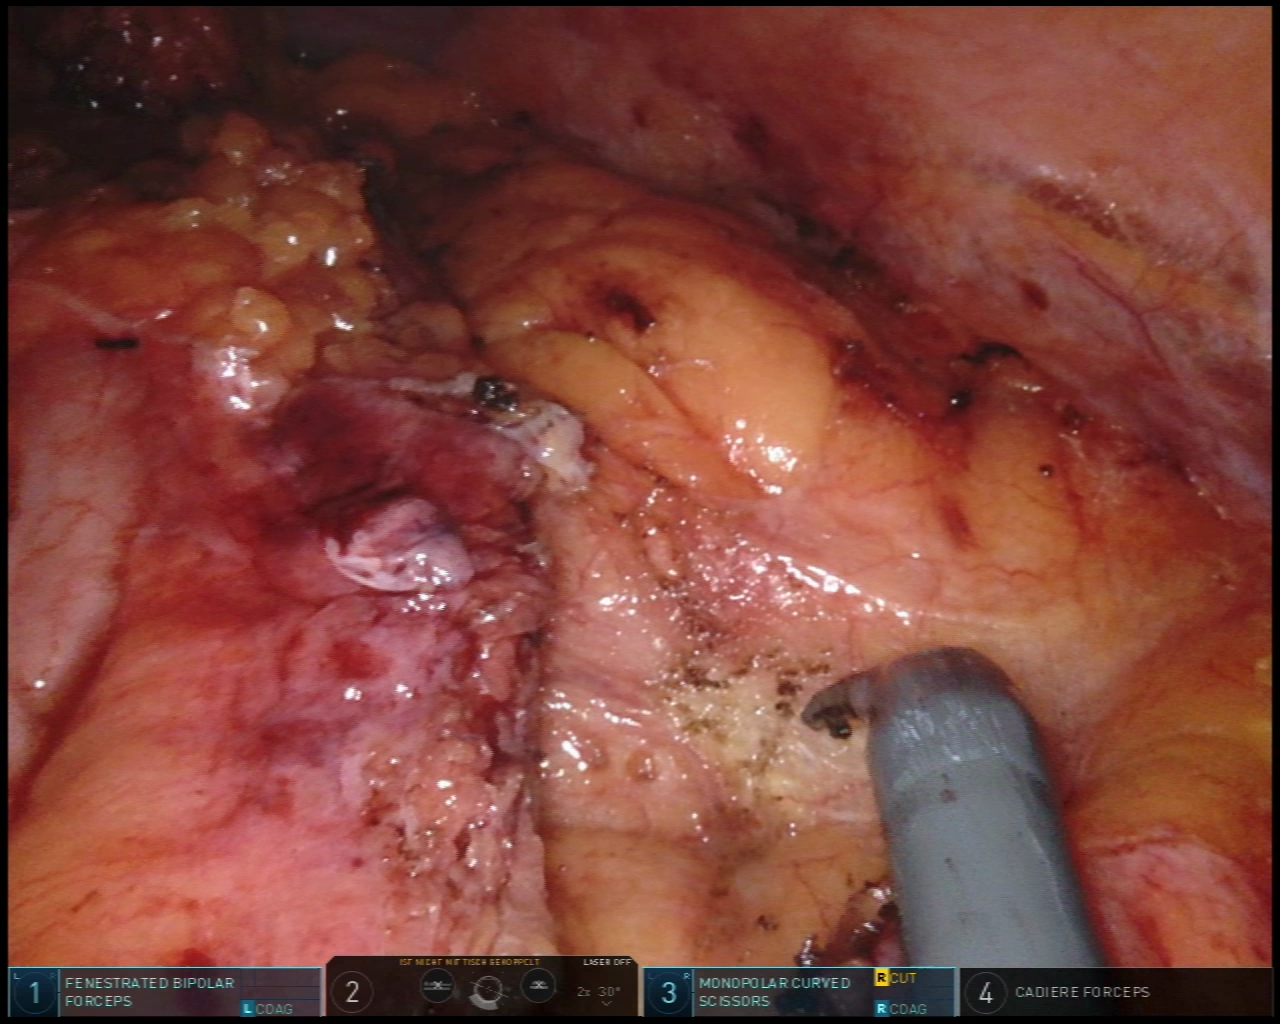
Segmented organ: abdominal_wall
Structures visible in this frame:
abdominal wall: yes
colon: yes
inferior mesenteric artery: no
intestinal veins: no
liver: no
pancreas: no
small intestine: no
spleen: no
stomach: no
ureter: no
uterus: no
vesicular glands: no